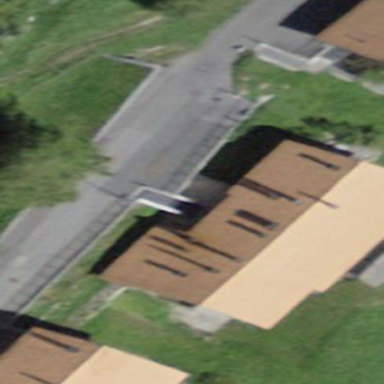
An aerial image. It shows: Building with gabled roof oriented across its structure.